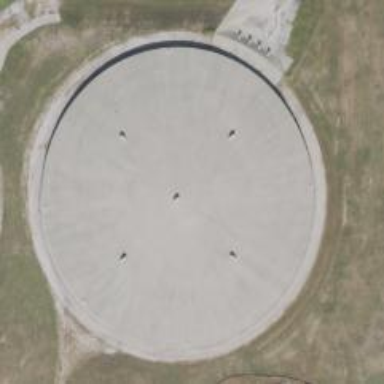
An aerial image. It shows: Storage tank with man-made structure.